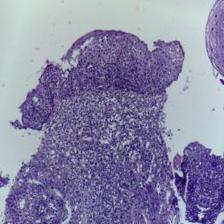
Diagnosis: OSCC